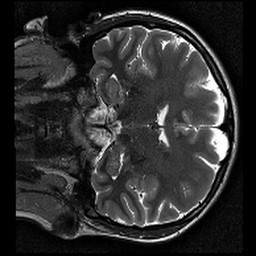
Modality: T2w
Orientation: coronal